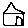
Label: house